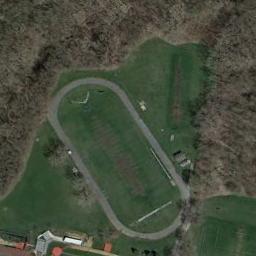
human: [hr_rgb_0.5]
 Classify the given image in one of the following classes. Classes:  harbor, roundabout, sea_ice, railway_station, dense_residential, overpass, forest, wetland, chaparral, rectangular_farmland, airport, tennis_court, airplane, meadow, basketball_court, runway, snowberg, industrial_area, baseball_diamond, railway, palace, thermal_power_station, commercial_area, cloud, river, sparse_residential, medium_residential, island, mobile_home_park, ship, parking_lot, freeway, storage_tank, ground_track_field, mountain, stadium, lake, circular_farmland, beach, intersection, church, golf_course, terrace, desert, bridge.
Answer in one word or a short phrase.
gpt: ground_track_field